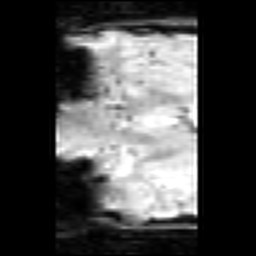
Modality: inplaneT2
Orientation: coronal
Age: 19
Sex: female